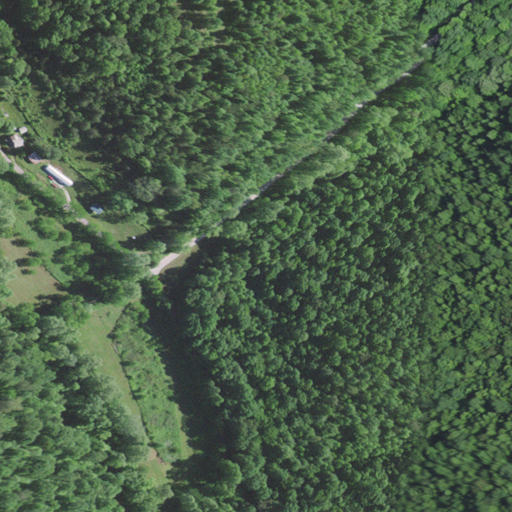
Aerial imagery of valley in Kentucky named Shupe Hollow containing deciduous forest, open development, pasture, low intensity development, and mixed forest